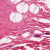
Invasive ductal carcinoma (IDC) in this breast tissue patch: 0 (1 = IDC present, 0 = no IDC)